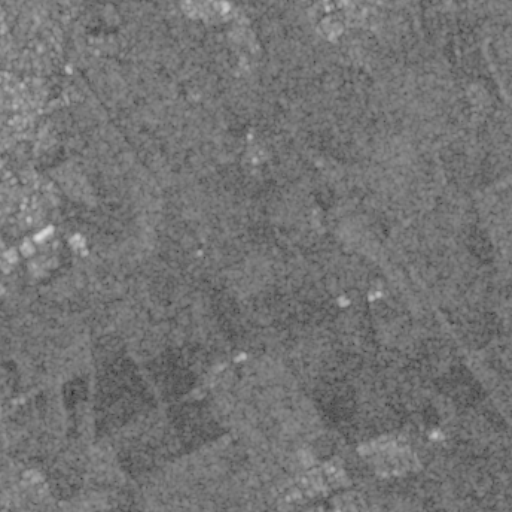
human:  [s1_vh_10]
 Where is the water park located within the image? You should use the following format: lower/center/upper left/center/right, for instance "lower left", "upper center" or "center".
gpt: The water park is located in the upper left of the image.
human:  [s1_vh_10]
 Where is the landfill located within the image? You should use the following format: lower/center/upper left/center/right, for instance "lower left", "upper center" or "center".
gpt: There is no landfill in the image.

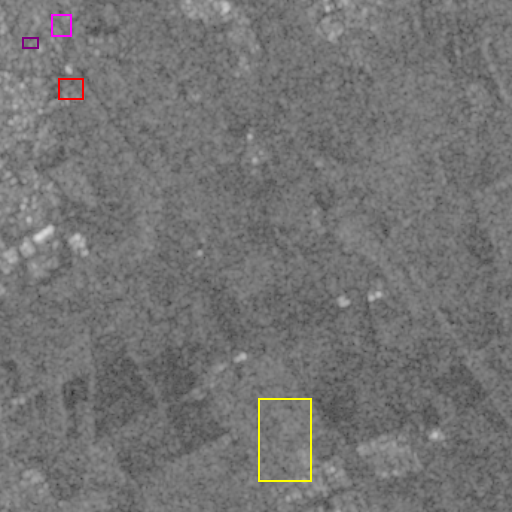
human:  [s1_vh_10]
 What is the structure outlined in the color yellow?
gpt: The structure outlined in yellow is a crop field.
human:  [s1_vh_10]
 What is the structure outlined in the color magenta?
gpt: The structure outlined in magenta is a park.
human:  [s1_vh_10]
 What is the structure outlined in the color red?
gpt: The structure outlined in red is a parking lot.
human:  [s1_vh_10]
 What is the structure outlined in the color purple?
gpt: The structure outlined in purple is a water park.
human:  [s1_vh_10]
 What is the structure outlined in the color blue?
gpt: There is no blue outline.